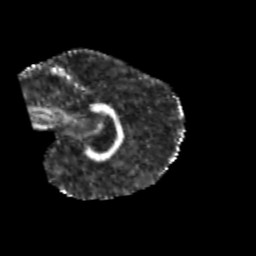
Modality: FA
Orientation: sagittal
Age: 11
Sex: male
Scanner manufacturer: siemens
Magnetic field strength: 3 T
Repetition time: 3.8 s
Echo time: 0.07 s